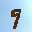
Label: 9